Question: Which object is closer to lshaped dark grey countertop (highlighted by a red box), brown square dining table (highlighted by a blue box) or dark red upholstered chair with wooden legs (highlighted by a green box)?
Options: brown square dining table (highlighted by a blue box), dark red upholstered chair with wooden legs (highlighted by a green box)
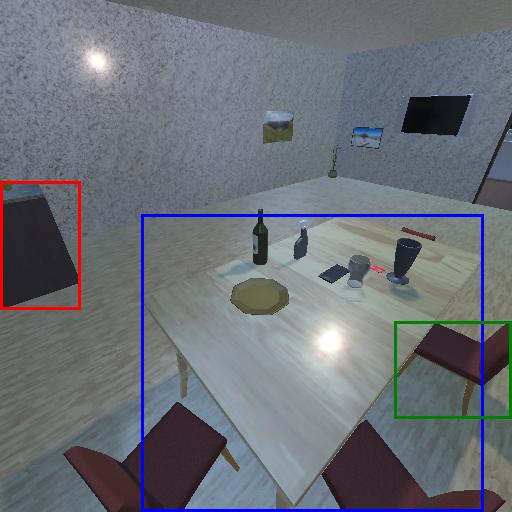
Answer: brown square dining table (highlighted by a blue box)